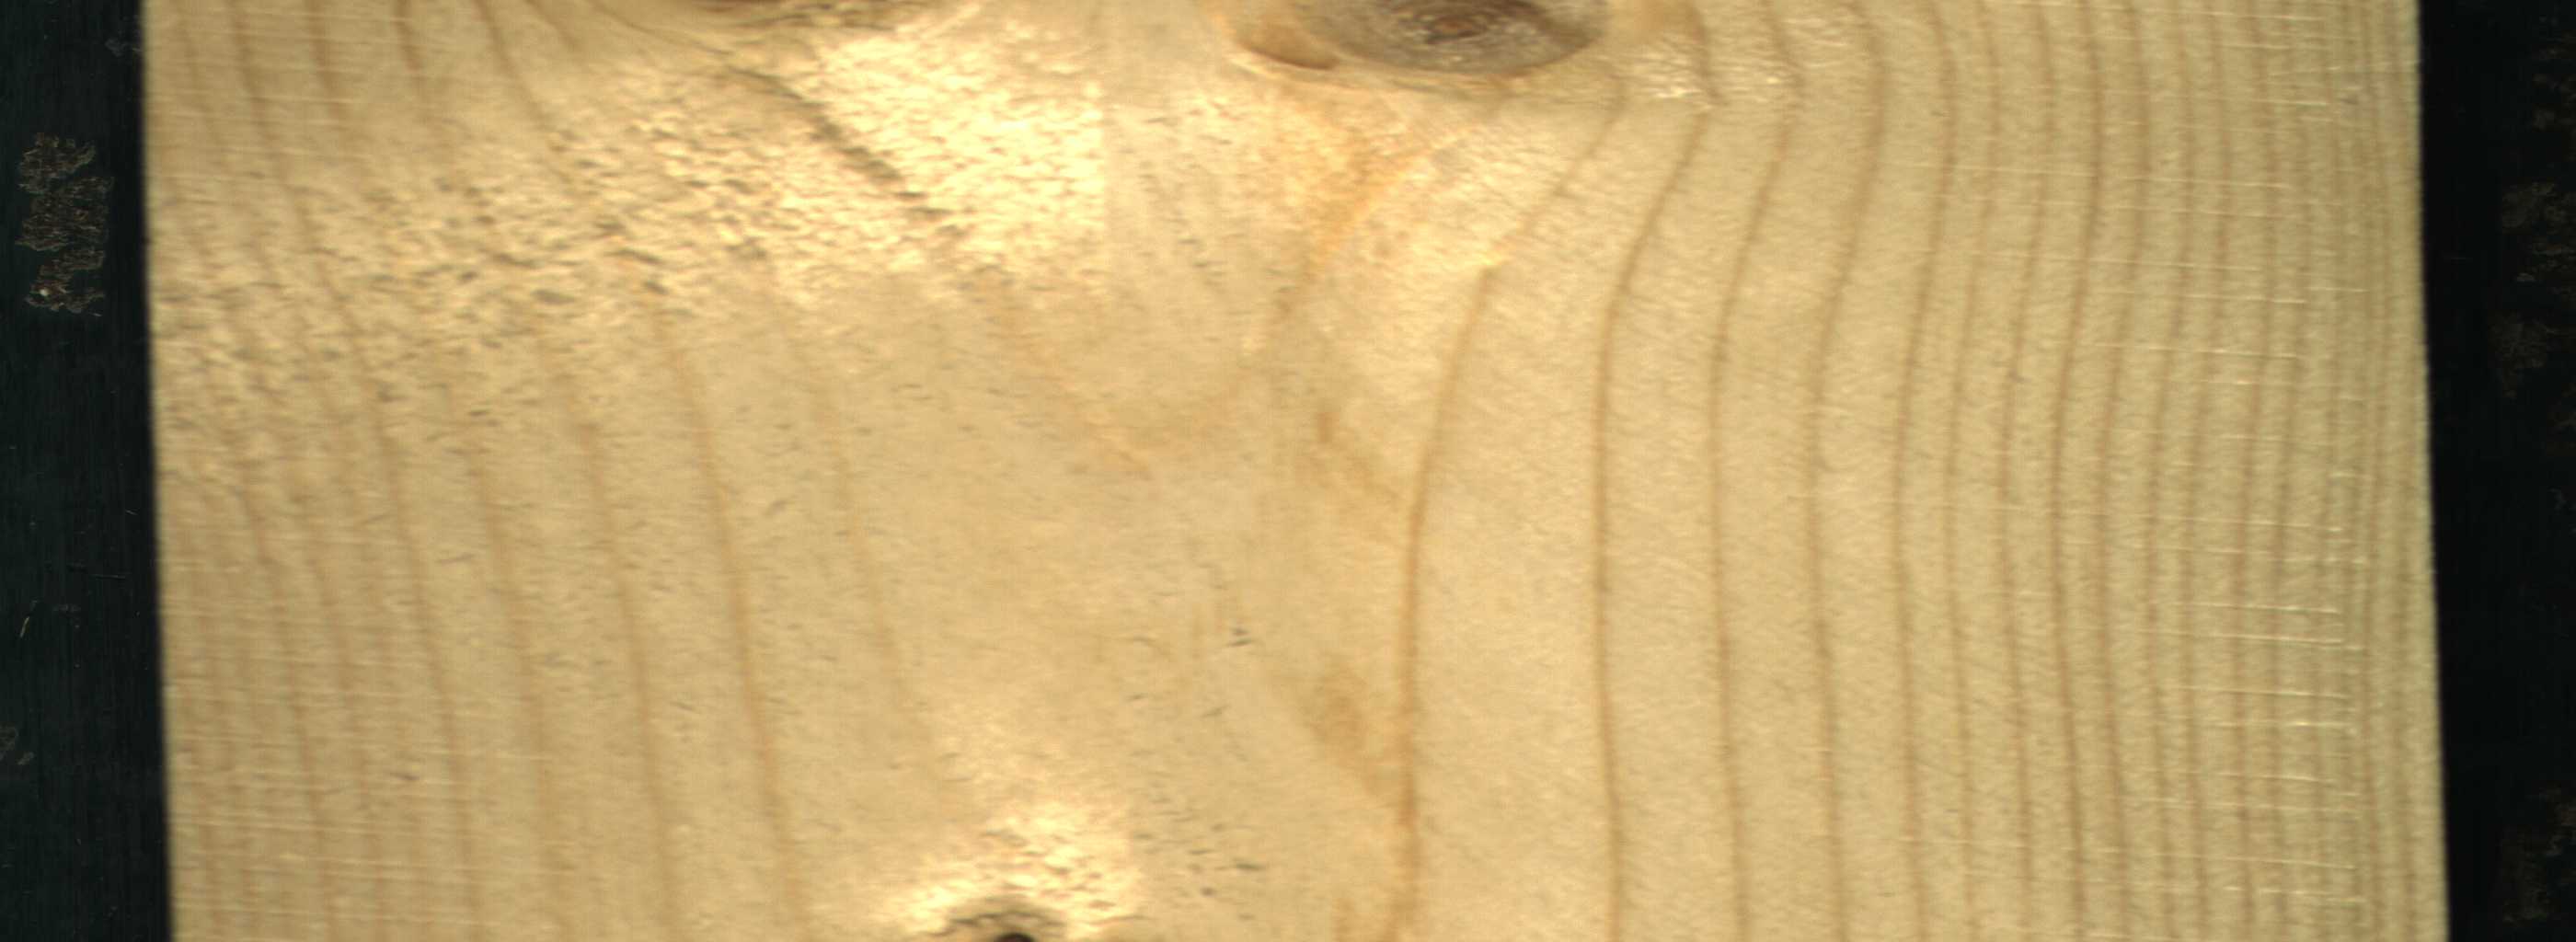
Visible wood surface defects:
Live_Knot
Live_Knot